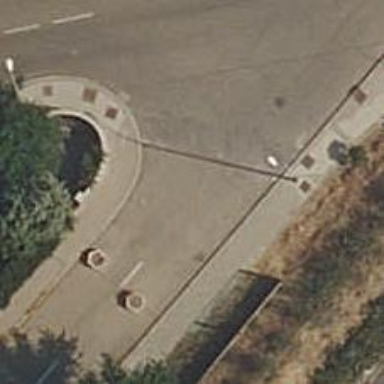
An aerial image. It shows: Bollard.